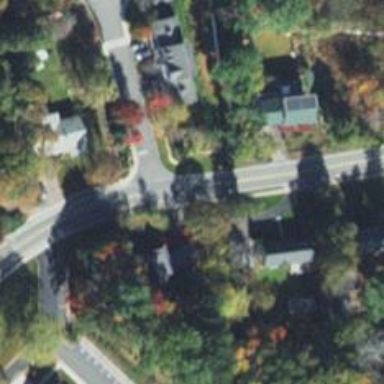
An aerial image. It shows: Residential road with asphalt surface and separate sidewalk.